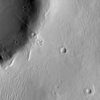
Label: not_dusty